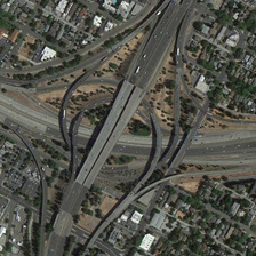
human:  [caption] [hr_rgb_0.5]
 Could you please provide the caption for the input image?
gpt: The viaduct is crossing.

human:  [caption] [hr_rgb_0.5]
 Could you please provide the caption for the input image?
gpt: The viaduct is crossing.

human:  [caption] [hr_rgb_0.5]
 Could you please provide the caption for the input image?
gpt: The viaduct is crossing.

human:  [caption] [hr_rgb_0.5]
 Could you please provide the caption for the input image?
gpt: The viaduct is crossing.

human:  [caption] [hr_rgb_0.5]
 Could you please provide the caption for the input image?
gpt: The viaduct is crossing.